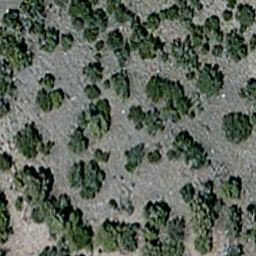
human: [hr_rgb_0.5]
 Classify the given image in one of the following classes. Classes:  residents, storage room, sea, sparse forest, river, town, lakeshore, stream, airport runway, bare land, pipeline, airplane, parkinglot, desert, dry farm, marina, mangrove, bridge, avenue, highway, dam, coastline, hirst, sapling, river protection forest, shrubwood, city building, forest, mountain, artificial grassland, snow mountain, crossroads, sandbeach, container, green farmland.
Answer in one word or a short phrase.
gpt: sparse forest